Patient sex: M
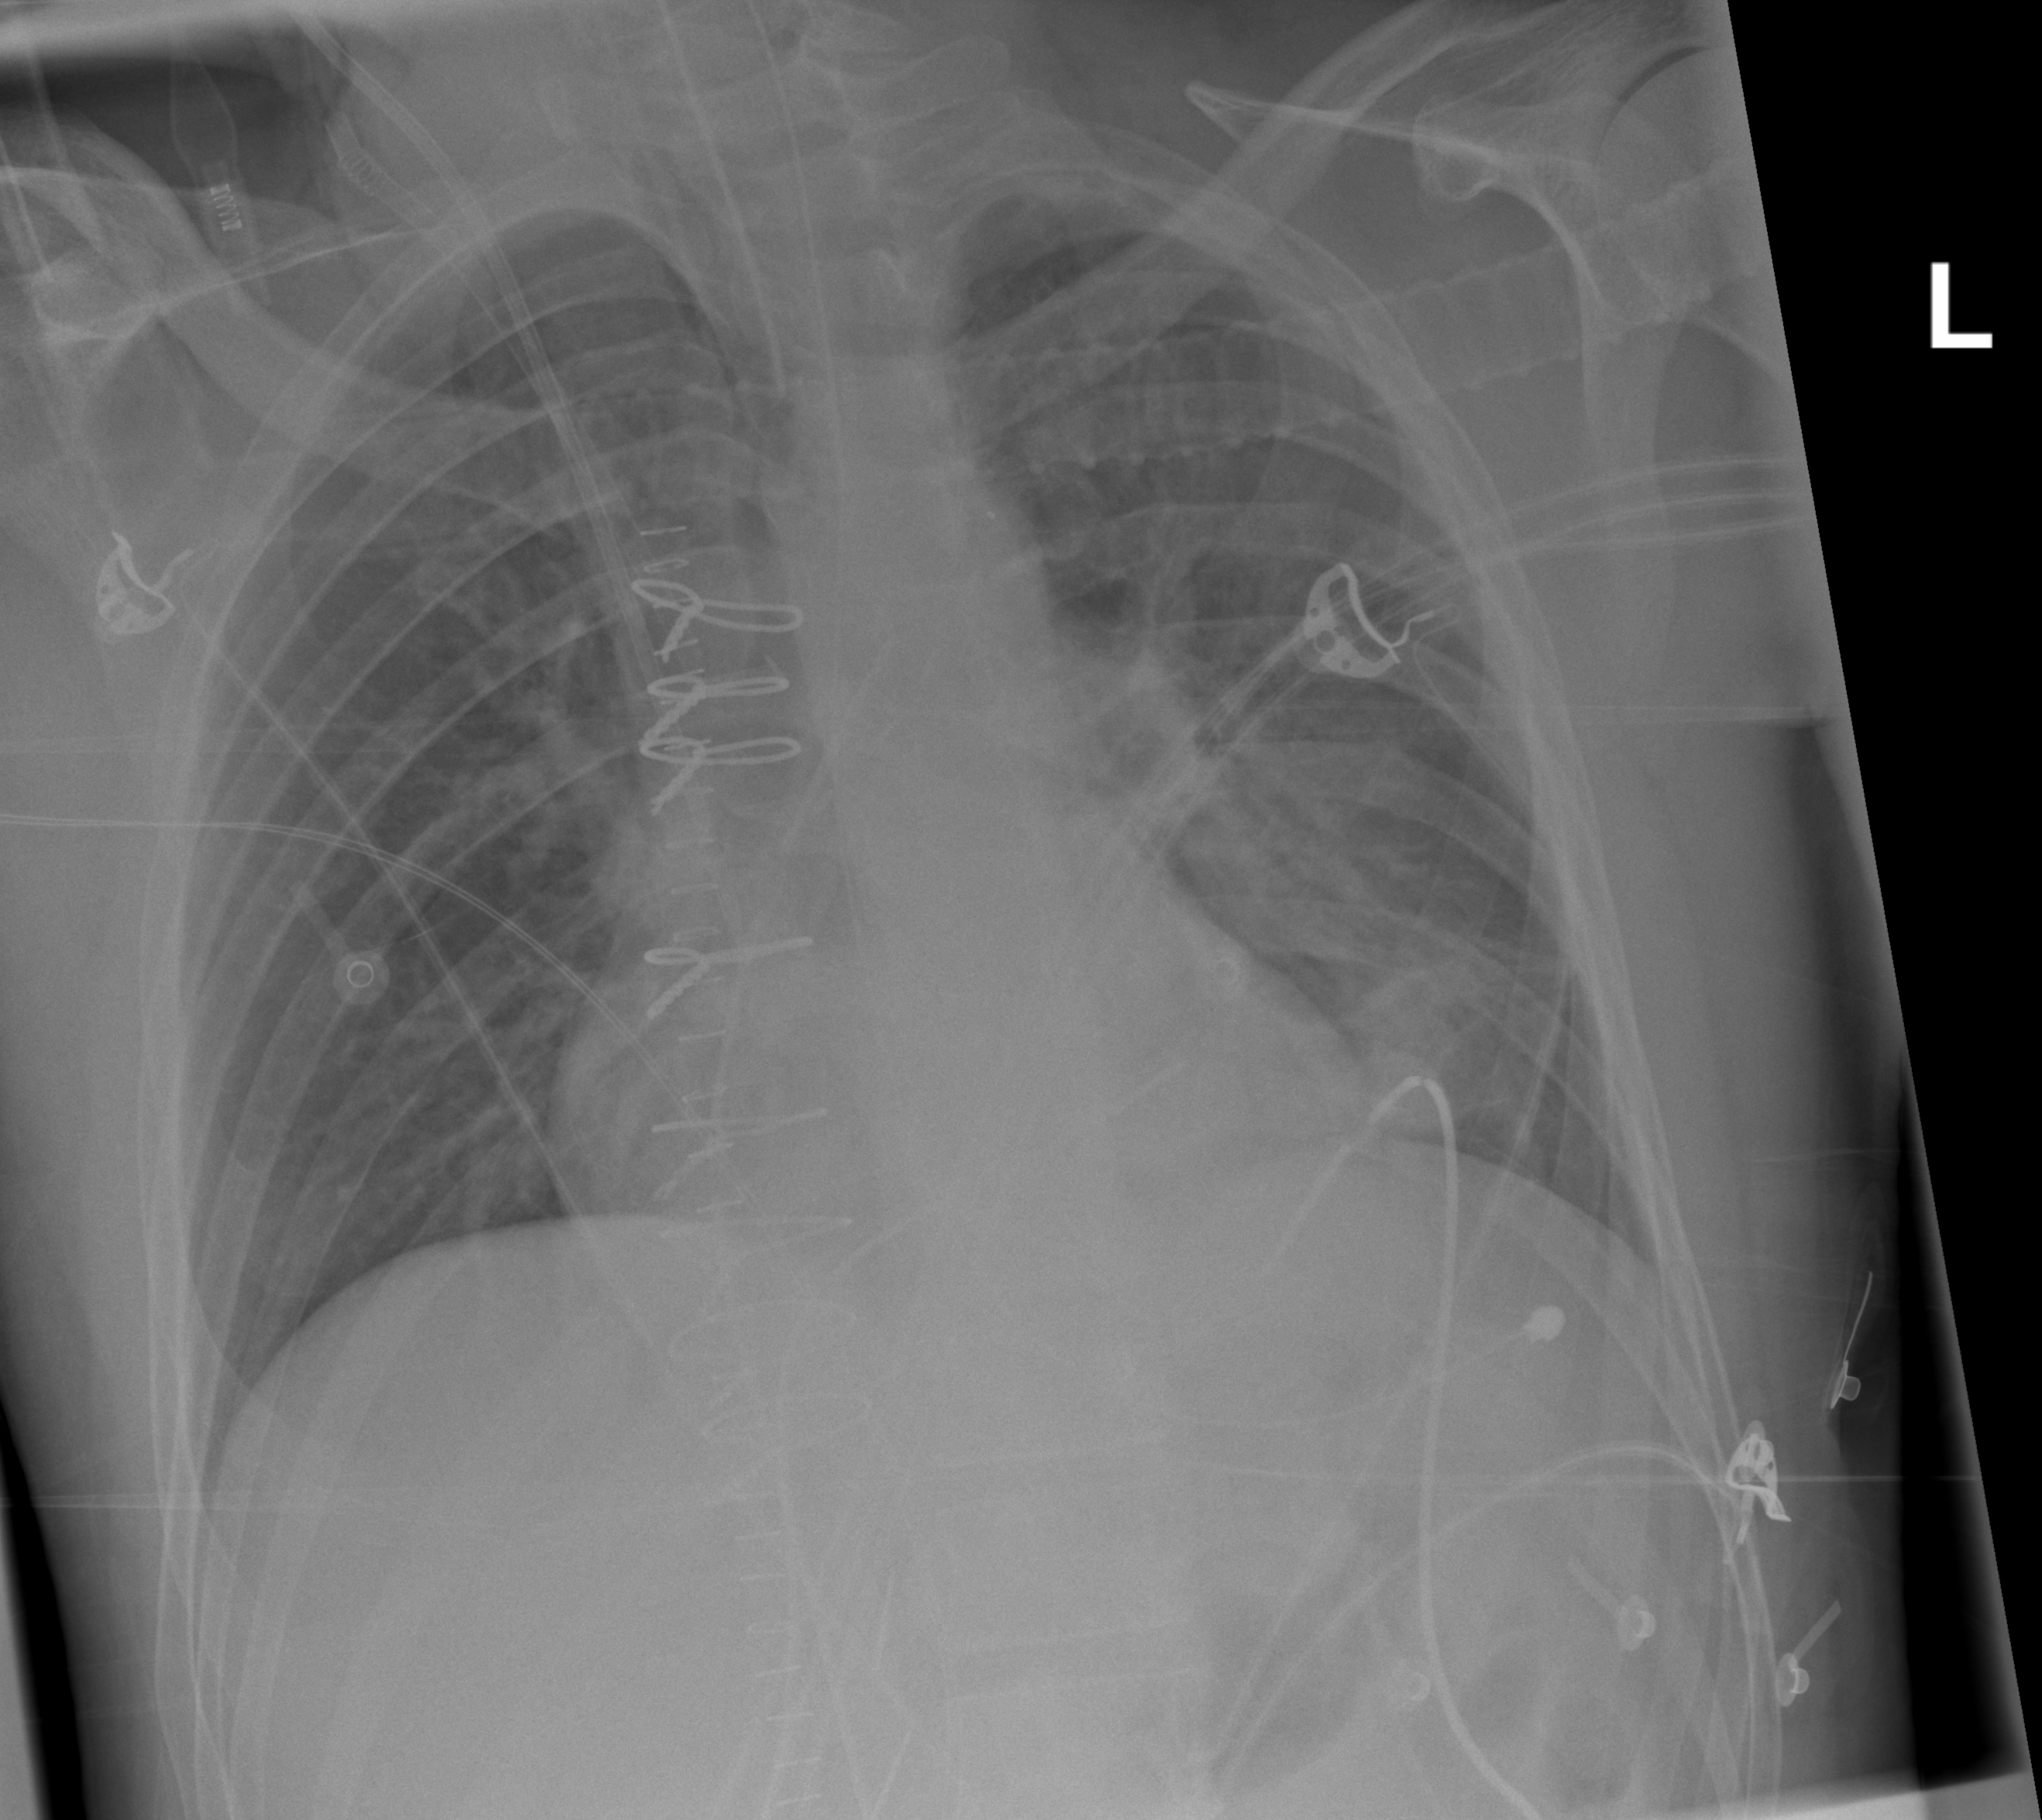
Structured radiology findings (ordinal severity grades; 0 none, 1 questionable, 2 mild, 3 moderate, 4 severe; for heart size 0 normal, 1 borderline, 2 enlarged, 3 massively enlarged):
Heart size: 1
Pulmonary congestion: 1
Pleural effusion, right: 0
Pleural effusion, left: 0
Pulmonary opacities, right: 0
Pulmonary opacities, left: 0
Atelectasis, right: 0
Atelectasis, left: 2